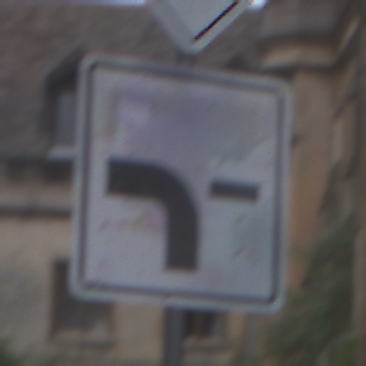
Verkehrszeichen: VerlaufVorfahrtsstrasse6
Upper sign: Vorfahrtsstrasse
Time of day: Midday
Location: Outdoor (Urban)
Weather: Overcast
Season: NotSpecified
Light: Natural